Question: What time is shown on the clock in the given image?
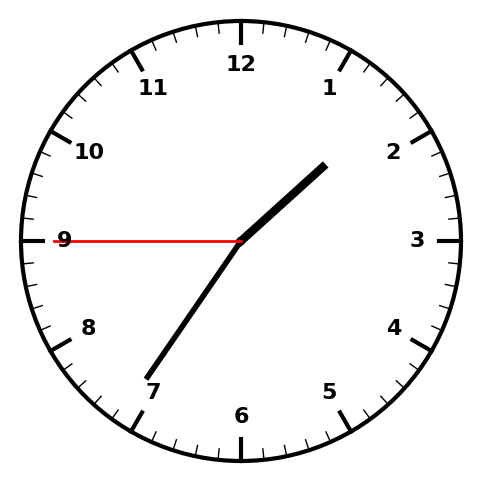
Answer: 01:35:45